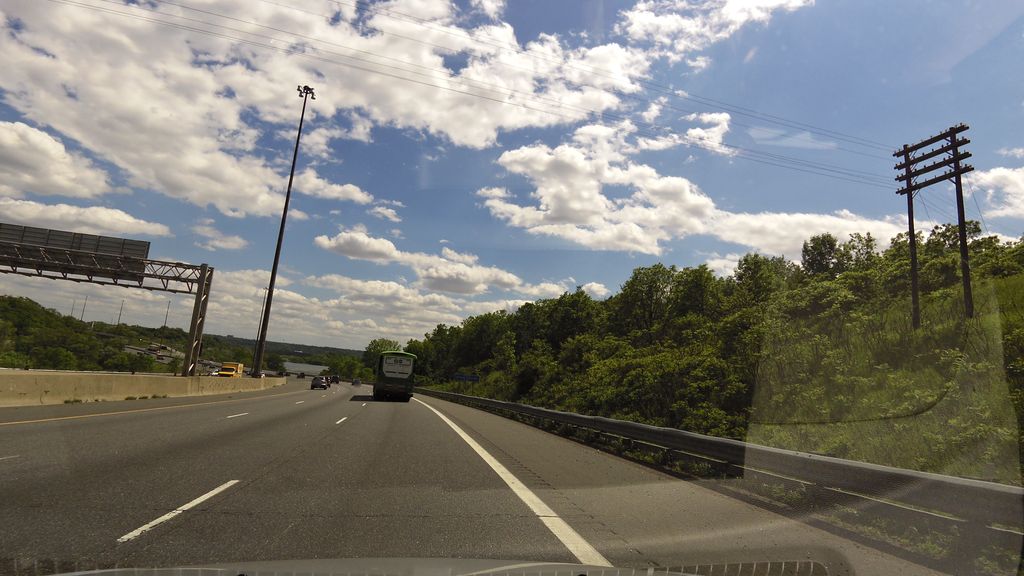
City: hamilton